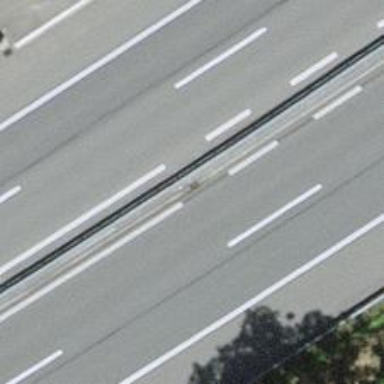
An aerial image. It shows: Guard rail.